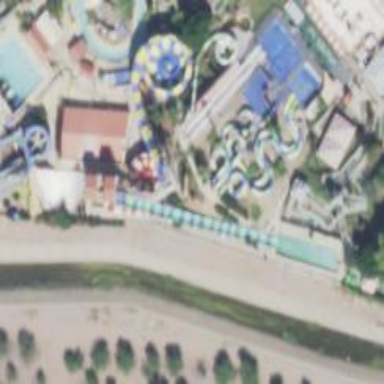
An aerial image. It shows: Water slide attraction.